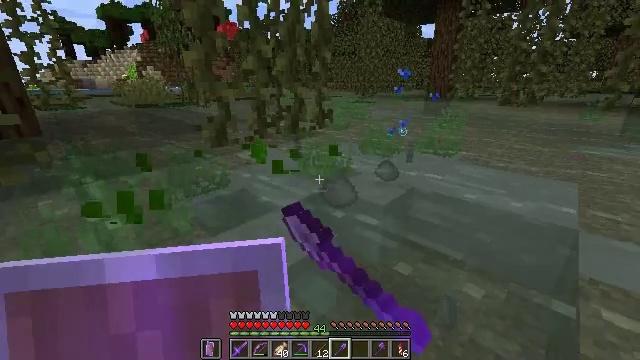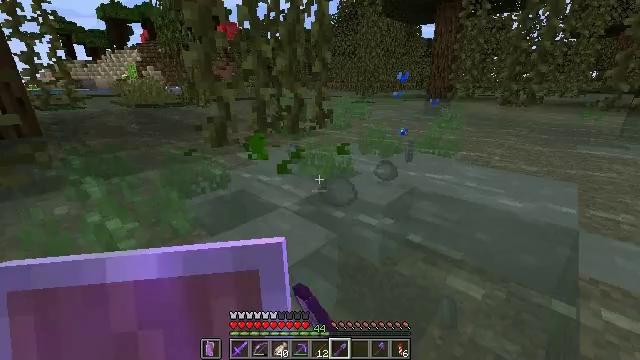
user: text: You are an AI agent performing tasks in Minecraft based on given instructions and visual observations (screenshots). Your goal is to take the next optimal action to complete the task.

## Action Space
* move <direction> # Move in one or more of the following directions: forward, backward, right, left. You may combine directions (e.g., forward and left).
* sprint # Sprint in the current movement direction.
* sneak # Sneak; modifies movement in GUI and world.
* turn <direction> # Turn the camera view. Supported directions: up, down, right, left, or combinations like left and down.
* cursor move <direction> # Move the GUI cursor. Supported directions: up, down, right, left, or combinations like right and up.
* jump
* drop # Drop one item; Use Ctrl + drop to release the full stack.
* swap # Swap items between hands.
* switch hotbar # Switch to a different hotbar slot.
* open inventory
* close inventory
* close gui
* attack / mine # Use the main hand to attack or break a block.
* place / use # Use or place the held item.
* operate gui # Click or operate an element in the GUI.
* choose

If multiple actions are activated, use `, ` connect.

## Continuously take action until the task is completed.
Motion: motion action
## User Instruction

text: Break the clay block to collect it.
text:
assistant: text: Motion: attack / mine
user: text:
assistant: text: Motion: attack / mine